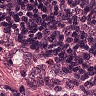
Metastatic tissue present: no